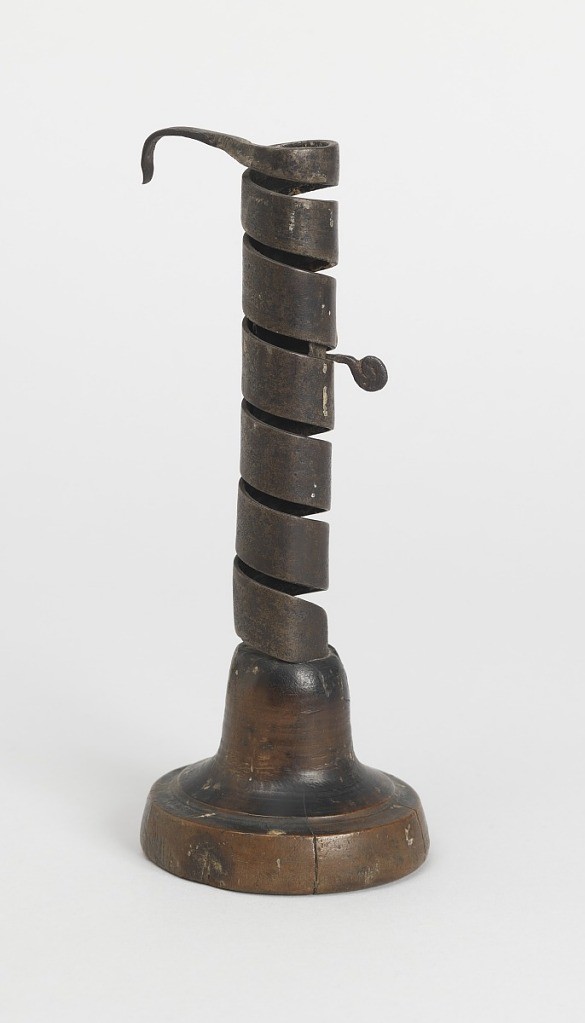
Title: Candle holder
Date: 18th century
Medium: Iron, fruitwood (pear?)
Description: Flat iron strip, wound to form a hollow vertical spiral, and terminating in a hook at the top. Inside, a candle socket, the projecting pin of which runs in the spiral opening to regulate the height of the candle. Dome circular wooden base.